Question: So I want to plot this:
> lmfit = lm (y ~ a + b)
but, "b" only has the values of zero and one. So, I want to plot two separate regression lines, that are paralel to one one another to show the difference that b makes to the y-intercept. So after plotting this:
> plot(b,y)
I want to then use 'abline(lmfit,col="red",lwd=2)' twice, once with the x value of b set to zero, and once with it set to one. So once without the term included, and once where b is just 1b.
To restate: b is categorical, 0 or 1. a is continuous with a slight linear trend.
Thank you.
Example:

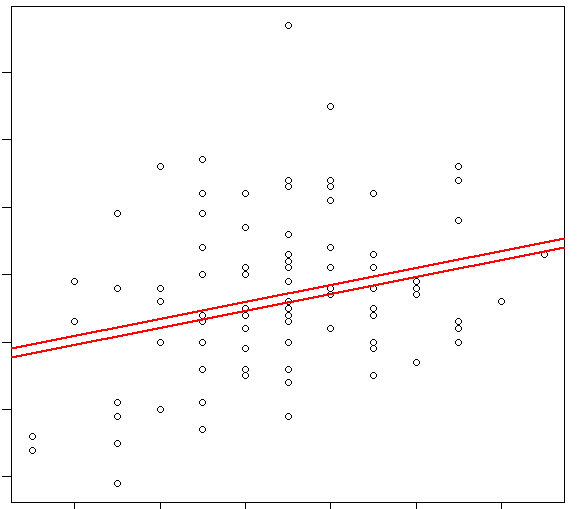
Answer: You might want to consider using 'predict(...)' with 'b=0' and 'b=1', as follows. Since you didn't provide any data, I'm using the built-in 'mtcars' dataset.
'''
lmfit <- lm(mpg~wt+cyl,mtcars)
plot(mpg~wt,mtcars,col=mtcars$cyl,pch=20)
curve(predict(lmfit,newdata=data.frame(wt=x,cyl=4)),col=4,add=T)
curve(predict(lmfit,newdata=data.frame(wt=x,cyl=6)),col=6,add=T)
curve(predict(lmfit,newdata=data.frame(wt=x,cyl=8)),col=8,add=T)
'''